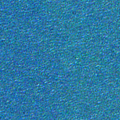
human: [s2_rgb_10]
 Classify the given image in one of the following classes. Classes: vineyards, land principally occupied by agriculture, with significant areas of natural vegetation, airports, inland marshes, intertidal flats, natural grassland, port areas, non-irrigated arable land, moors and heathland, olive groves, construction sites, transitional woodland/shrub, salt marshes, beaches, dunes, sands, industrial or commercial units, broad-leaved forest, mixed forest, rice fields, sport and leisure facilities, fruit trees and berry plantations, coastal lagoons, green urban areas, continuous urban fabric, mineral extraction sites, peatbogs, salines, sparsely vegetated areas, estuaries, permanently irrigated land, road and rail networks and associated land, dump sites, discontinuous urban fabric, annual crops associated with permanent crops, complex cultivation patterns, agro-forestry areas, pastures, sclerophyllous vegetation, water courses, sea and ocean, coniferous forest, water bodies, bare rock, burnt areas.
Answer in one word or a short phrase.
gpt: sea and ocean